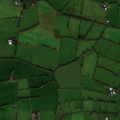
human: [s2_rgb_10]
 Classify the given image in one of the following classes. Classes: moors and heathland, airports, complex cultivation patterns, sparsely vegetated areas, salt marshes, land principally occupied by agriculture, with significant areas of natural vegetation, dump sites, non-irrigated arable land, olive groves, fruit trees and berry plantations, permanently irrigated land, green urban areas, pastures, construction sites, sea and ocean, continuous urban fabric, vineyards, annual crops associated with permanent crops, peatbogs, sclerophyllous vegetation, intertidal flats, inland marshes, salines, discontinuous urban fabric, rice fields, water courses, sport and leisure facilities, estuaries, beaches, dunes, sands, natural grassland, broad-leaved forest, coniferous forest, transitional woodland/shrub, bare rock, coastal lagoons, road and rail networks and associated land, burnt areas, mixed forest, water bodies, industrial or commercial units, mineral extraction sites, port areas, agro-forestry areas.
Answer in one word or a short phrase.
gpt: pastures